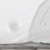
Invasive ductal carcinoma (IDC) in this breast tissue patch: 0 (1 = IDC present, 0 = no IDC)